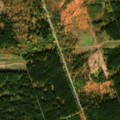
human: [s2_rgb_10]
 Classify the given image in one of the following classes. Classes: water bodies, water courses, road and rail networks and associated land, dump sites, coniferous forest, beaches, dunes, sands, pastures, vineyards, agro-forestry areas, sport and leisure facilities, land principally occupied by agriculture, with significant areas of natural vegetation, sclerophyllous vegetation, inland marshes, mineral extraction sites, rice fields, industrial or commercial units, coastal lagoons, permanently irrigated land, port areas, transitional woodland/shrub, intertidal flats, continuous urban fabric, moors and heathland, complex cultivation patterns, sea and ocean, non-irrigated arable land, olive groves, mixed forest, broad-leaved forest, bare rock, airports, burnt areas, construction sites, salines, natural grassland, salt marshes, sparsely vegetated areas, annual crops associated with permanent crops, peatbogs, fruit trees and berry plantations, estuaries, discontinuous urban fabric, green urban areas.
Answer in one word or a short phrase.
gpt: coniferous forest, peatbogs